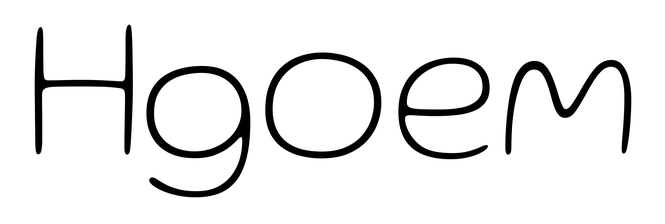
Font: Gluten_Thin